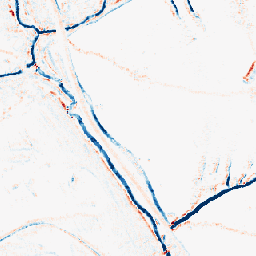
Category: morphological
Decomposition family: morphological_ellipse
Decomposition parameters: operation: average
width: 5
height: 5
Upsampling method: nearest
Upsampling parameters: scale: 8
Upsampling scale: 8